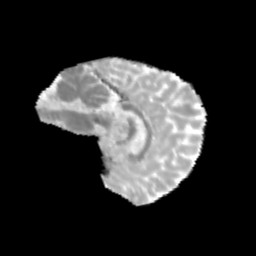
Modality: MD
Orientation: sagittal
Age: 11
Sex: male
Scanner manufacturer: siemens
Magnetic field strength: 3 T
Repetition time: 3.8 s
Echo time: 0.07 s